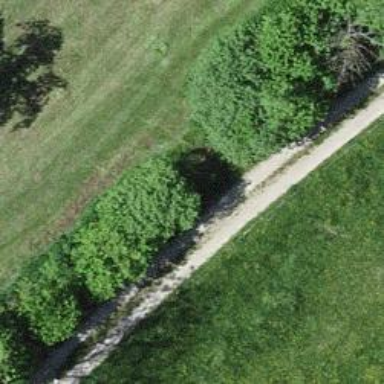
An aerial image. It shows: Row of trees in natural setting.